Field crop: maize
Growth stage: 1
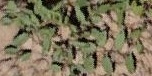
Species: convolvulus